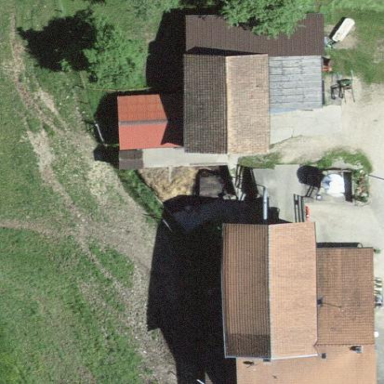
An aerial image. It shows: Farm building.